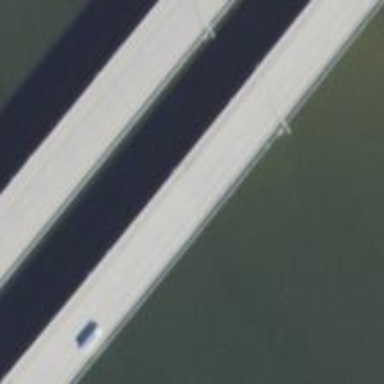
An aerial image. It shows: Motorway bridge.